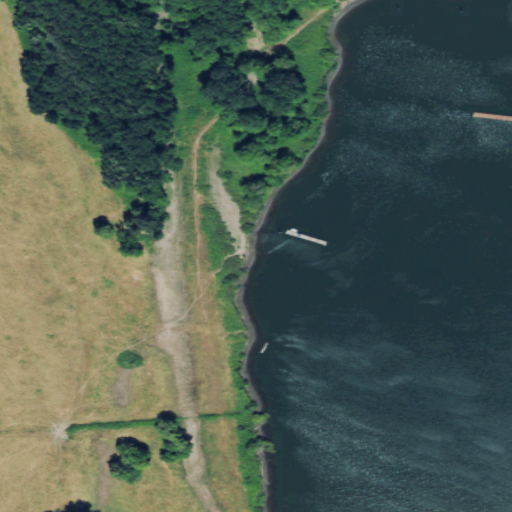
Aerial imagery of island in Washington named Martin Island containing herbaceous wetlands, open water, woody wetlands, and pasture